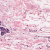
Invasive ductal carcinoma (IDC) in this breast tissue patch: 0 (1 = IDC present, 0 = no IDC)